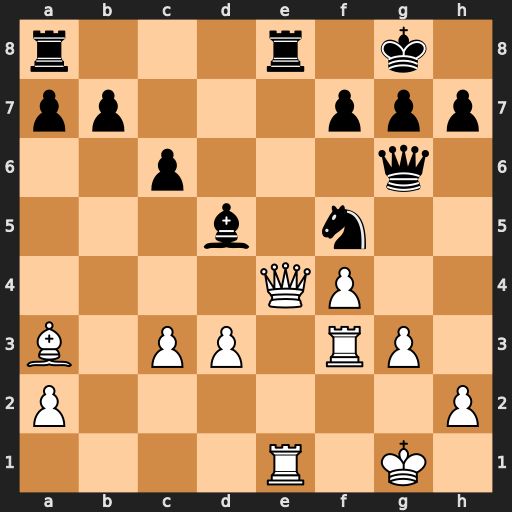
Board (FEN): r3r1k1/pp3ppp/2p3q1/3b1n2/4QP2/B1PP1RP1/P6P/4R1K1
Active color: w
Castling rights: -
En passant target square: -
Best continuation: Qxe8+ Rxe8 Rxe8#